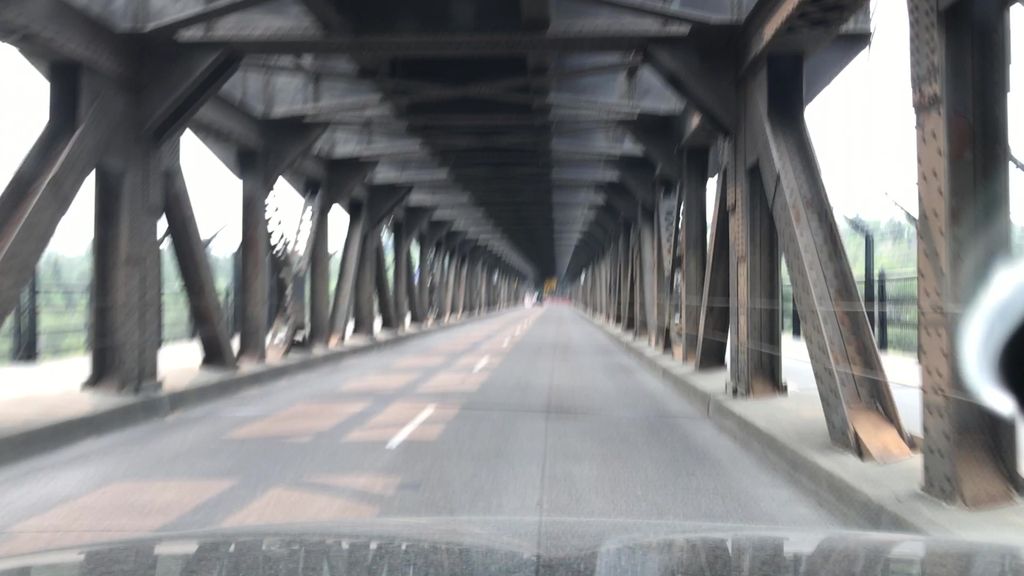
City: edmonton